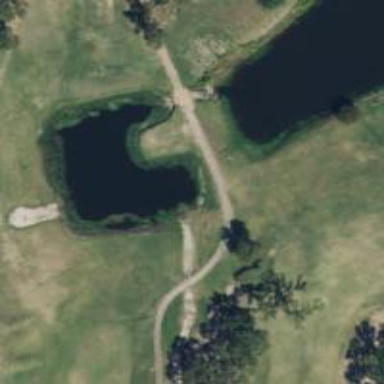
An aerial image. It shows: Water hazard on golf course. The hazard is natural water feature.